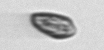
Label: Cryptophyta